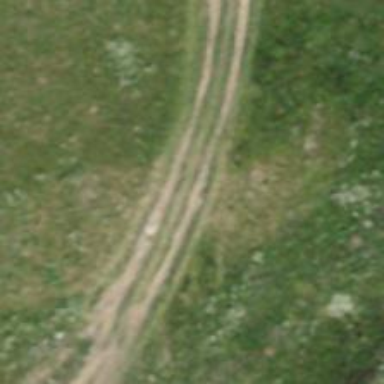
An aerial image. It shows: Downhill piste of intermediate difficulty.